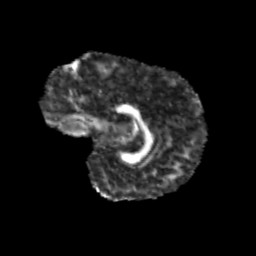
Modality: FA
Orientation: sagittal
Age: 11
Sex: male
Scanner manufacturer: siemens
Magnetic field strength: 3 T
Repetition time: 3.8 s
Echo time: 0.07 s